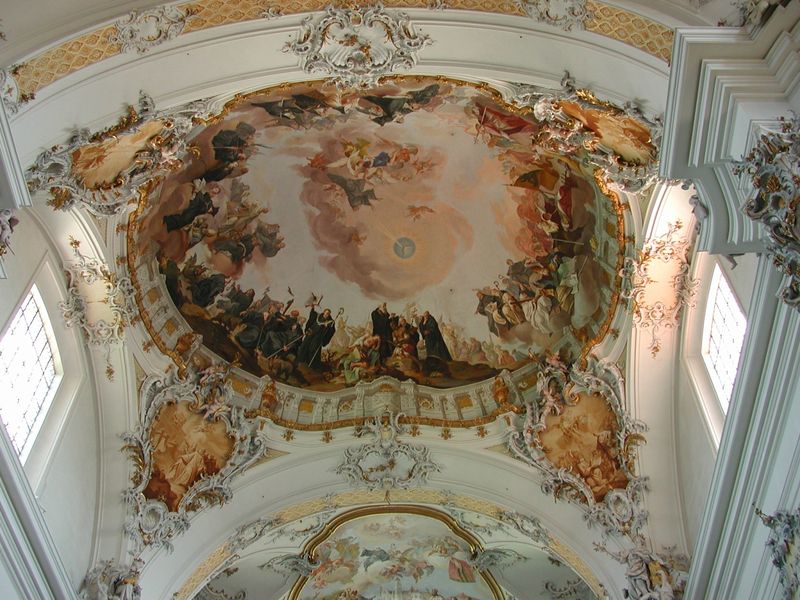
Titel: Ottobeuren, Klosterkirche
Künstler: Christoph Vogt
Standort: Ottobeuren, Klosterkirche (EU - D - Bayern)
Schlagwörter: gemälde, gott, himmel, weiß, wolken, gelb, menschen, fenster, licht, männer, pastell, schwarz, rot, wolke, beige, barock, taube, kirche, sonne, gold, decke, rokoko, rosa, engel, italien, figuren, kuppel, dekor, ornamente, stuck, foto, gewölbe, medaillon, kreuz, balustrade, hallo, pfarrer, mönch, mönche, deckengemälde, fresko, prunk, fresco, meister, zepter, basilika, deckenmalerei, heiliger geist, deckenfresko, alte meister, gloria